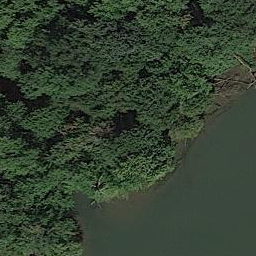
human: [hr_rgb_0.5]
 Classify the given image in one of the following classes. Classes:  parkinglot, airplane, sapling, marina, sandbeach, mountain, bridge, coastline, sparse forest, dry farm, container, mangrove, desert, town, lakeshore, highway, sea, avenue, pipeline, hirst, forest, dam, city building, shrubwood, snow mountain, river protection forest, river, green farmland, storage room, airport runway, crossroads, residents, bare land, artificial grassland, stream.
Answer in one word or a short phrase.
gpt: river protection forest